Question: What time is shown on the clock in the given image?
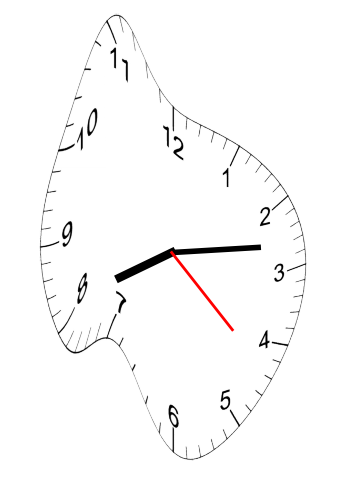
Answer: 08:13:22